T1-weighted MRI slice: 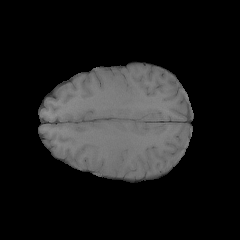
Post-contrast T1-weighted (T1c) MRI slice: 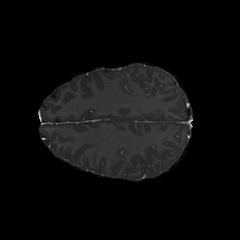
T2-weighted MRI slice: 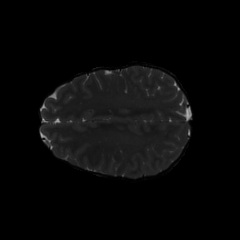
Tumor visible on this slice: no